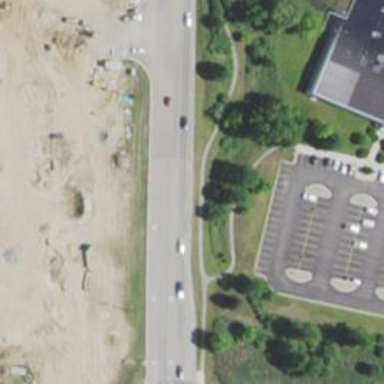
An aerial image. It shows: Secondary road.